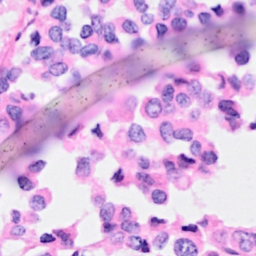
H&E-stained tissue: Breast